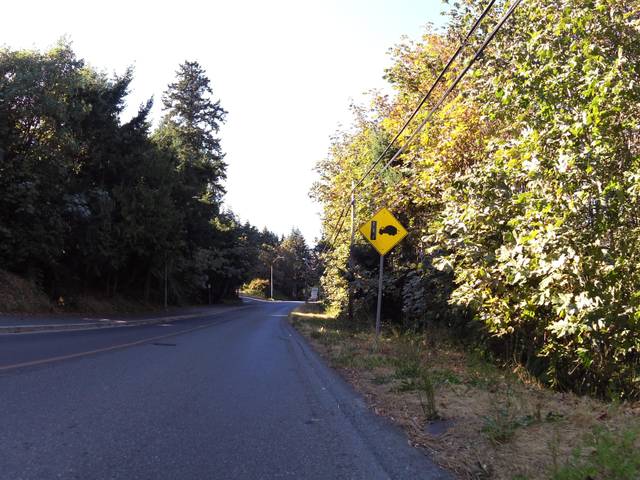
Region: Canada
Coordinates: 49.142, -123.925